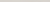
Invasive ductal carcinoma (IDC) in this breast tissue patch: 0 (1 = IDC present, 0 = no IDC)